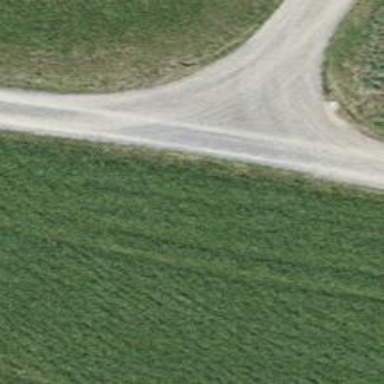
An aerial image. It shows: Gravel track with grade2 tracktype.